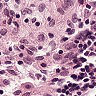
Metastatic tissue present: no